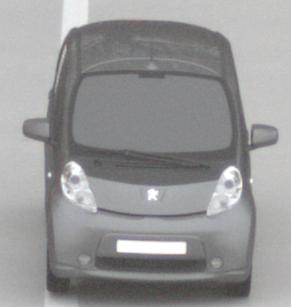
Make: Peugeot
Model: iOn
Detailed model: iOn
Model produced from: 2010/12
Model produced until: 2013/02
Doors: 5
Color: gray
Road condition: wet road
Daytime: morning or afternoon
Contrast: low contrast